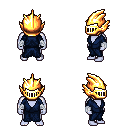
a pixel art fantasy rpg character, male body template, dark elf, purple skin, blue robe, red pants, blonde long mohawk hairstyle, gold helm, white cloth bandages, four views (front, back, left, right), 2x2 character sprite sheet, small pixel art, hard edges, no anti-aliasing